Question: I am using following code with glmnet:
'''
> library(glmnet)
> fit = glmnet(as.matrix(mtcars[-1]), mtcars[,1])
> plot(fit, xvar='lambda')
'''

However, I want to print out the coefficients at best Lambda, like it is done in ridge regression. I see following structure of fit:
'''
> str(fit)
List of 12
$ a0 : Named num [1:79] 20.1 21.6 23.2 24.7 26 ...
..- attr(*, "names")= chr [1:79] "s0" "s1" "s2" "s3" ...
$ beta :Formal class 'dgCMatrix' [package "Matrix"] with 6 slots
.. ..@ i : int [1:561] 0 4 0 4 0 4 0 4 0 4 ...
.. ..@ p : int [1:80] 0 0 2 4 6 8 10 12 14 16 ...
.. ..@ Dim : int [1:2] 10 79
.. ..@ Dimnames:List of 2
.. .. ..$ : chr [1:10] "cyl" "disp" "hp" "drat" ...
.. .. ..$ : chr [1:79] "s0" "s1" "s2" "s3" ...
.. ..@ x : num [1:561] -0.0119 -0.4578 -0.1448 -0.7006 -0.2659 ...
.. ..@ factors : list()
$ df : int [1:79] 0 2 2 2 2 2 2 2 2 3 ...
$ dim : int [1:2] 10 79
$ lambda : num [1:79] 5.15 4.69 4.27 3.89 3.55 ...
$ dev.ratio: num [1:79] 0 0.129 0.248 0.347 0.429 ...
$ nulldev : num 1126
$ npasses : int 1226
$ jerr : int 0
$ offset : logi FALSE
$ call : language glmnet(x = as.matrix(mtcars[-1]), y = mtcars[, 1])
$ nobs : int 32
- attr(*, "class")= chr [1:2] "elnet" "glmnet"
'''
But I am not able to get the best Lambda and the corresponding coefficients. Thanks for your help.
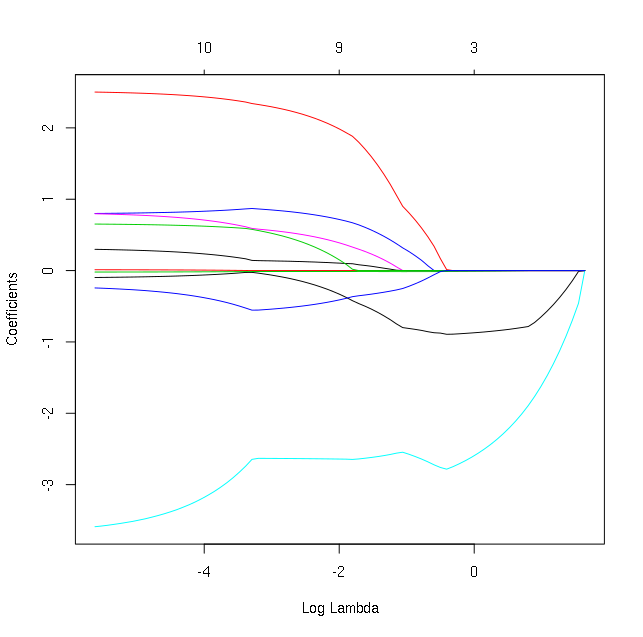
Answer: Try this:
'''
fit = glmnet(as.matrix(mtcars[-1]), mtcars[,1],
lambda=cv.glmnet(as.matrix(mtcars[-1]), mtcars[,1])$lambda.1se)
coef(fit)
'''
Or you can specify a specify a lambda value in 'coef':
'''
fit = glmnet(as.matrix(mtcars[-1]), mtcars[,1])
coef(fit, s = cv.glmnet(as.matrix(mtcars[-1]), mtcars[,1])$lambda.1se)
'''
You need to pick a "best" lambda, and 'lambda.1se' is a reasonable, or justifiable, one to pick. But you could use 'cv.glmnet(as.matrix(mtcars[-1]), mtcars[,1])$lambda.min' or any other value of lambda that you settle upon as "best" for you.